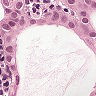
Metastatic tissue present: yes